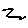
Label: zigzag